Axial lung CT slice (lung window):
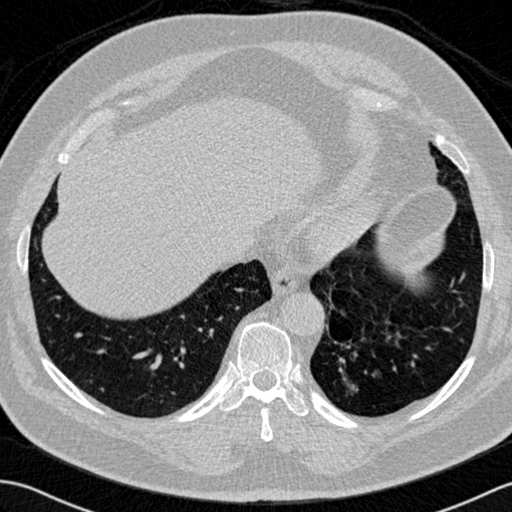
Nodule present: no